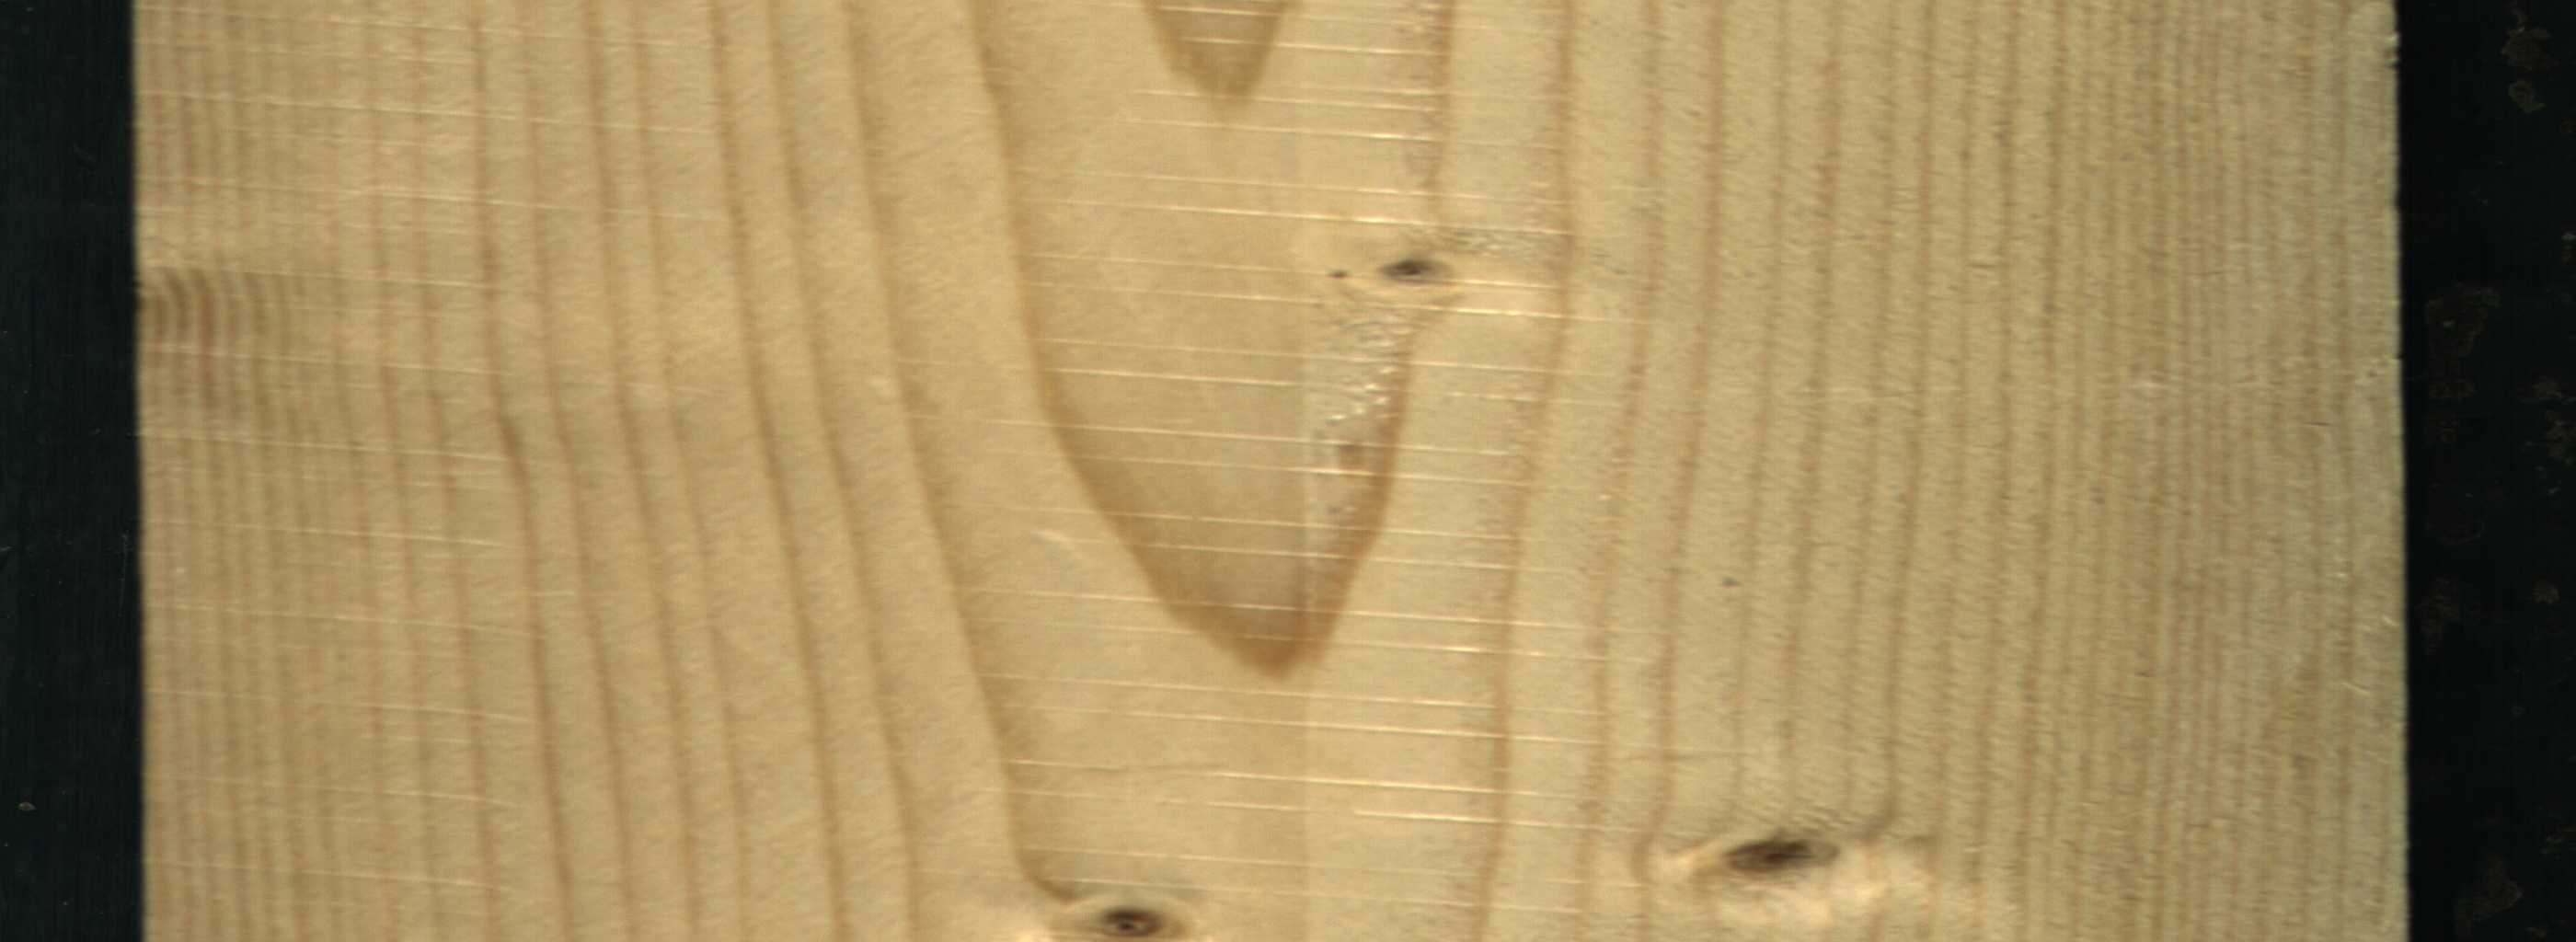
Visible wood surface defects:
Live_Knot
Live_Knot
Live_Knot